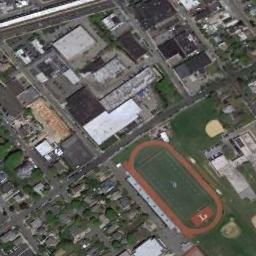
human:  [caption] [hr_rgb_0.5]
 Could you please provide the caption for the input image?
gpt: The ground track field is on a block and two baseball diamonds are next to the ground track field .

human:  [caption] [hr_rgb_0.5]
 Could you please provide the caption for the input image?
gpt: The track and field are built on the lawn, Next to the residential area .

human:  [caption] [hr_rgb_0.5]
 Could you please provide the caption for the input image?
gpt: The colors on both sides of the track are not symmetrical .

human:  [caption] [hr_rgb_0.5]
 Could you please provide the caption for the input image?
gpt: There are many buildings next to the ground track field .

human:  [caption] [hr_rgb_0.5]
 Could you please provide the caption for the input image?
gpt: There are many buildings around the ground track field with a red track .